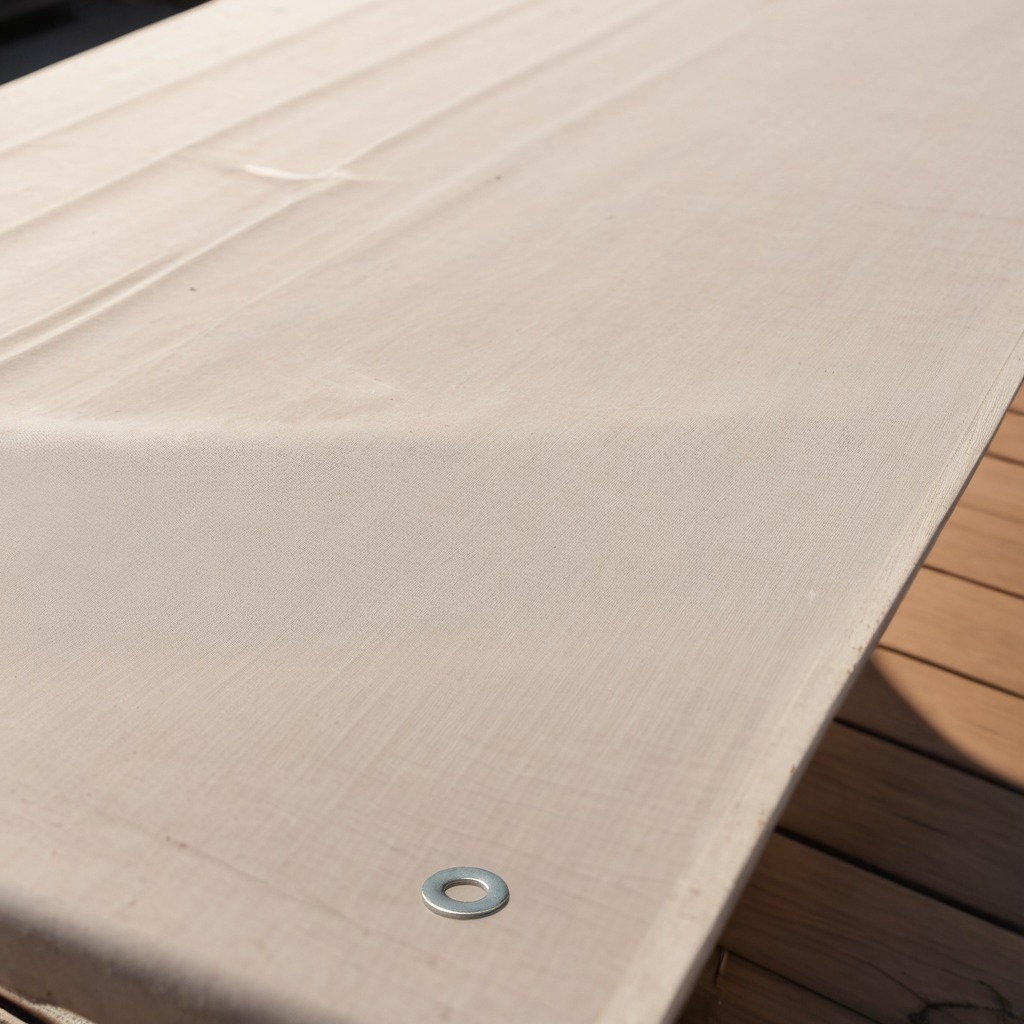
A flat metal washer is lying on the wooden table.